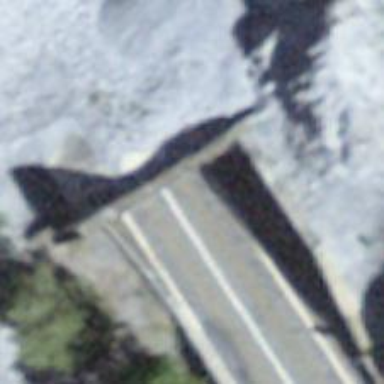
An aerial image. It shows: Tertiary road passing through tunnel with asphalt surface.